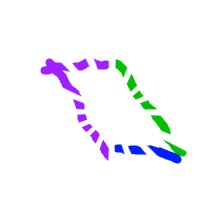
Shape: parallelogram